Aerial crown-view tile of a tropical tree (Barro Colorado Island, Panama), acquired 20240813:
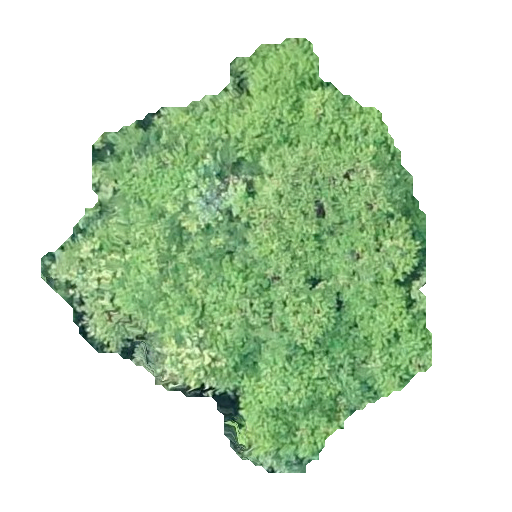
Species: Tachigali panamensis
GBIF accepted scientific name: Tachigali panamensis
Crown area: 160.753 m²